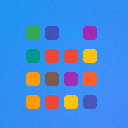
Screen state: on